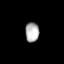
Tissue: lung
Cell type: T cells
Senescence score: 0.5689
Nuclear area (px): 267
Mean DAPI intensity: 175.109